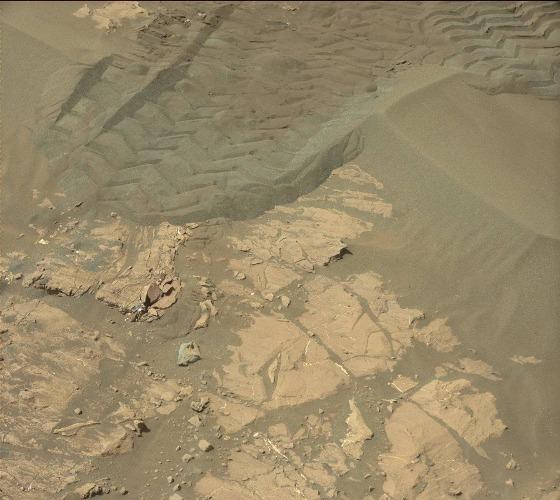
Terrain classes present: Bedrock, Gravel / Sand / Soil, Rock, Shadow, Track